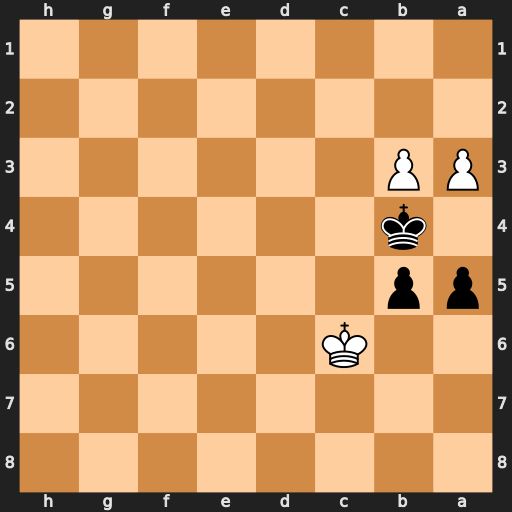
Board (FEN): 8/8/2K5/pp6/1k6/PP6/8/8
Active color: b
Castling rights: -
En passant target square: -
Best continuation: Kxb3 Kxb5 a4 Kc5 Kxa3 Kc4 Kb2